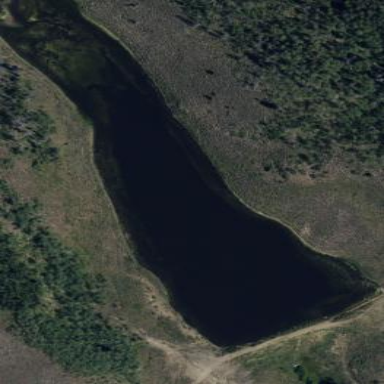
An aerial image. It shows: Natural reservoir of water.